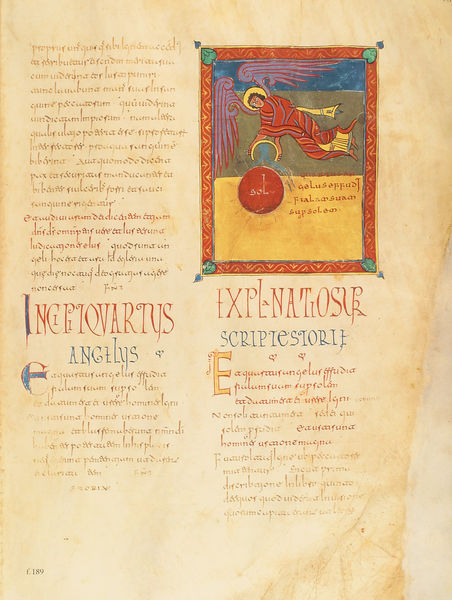
Titel: Beatus-Manuskript
Künstler: Magius
Institution: New York, Pierpont Morgan Library
Schlagwörter: blau, flügel, gelb, zeichnung, rot, rahmen, bild, sonne, gold, fliegen, engel, schrift, papier, spalten, inschrift, buch, druck, seite, heiligenschein, mittelalter, christentum, handschrift, latein, schrit, großbuchstaben, bunte schrift